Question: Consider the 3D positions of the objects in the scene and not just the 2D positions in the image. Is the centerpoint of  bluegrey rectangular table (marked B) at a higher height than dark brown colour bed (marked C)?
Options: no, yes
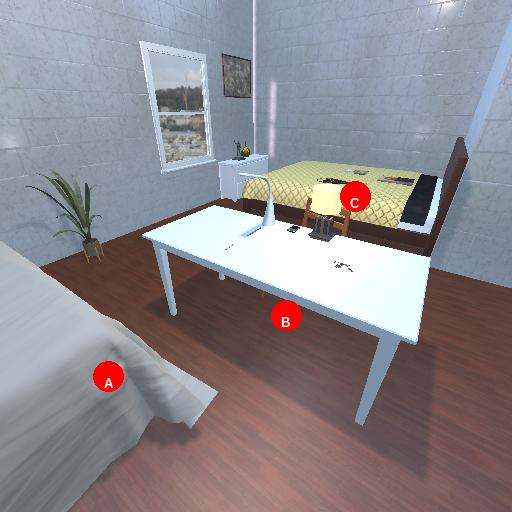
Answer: no